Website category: phone
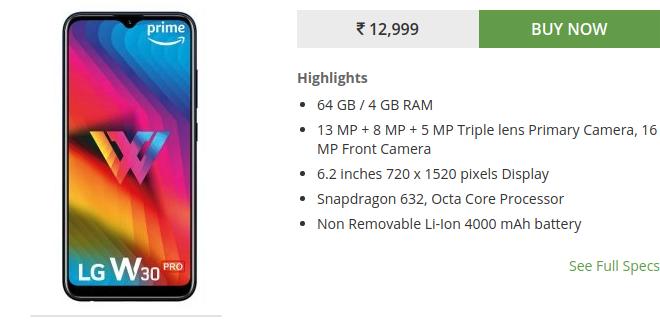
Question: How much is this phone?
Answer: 12,999

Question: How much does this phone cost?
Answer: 12,999

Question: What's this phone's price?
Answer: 12,999

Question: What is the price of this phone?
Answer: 12,999

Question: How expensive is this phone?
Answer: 12,999

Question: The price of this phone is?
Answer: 12,999

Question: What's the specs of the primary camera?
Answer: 13 MP + 8 MP + 5 MP Triple lens Primary Camera

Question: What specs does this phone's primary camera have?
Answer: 13 MP + 8 MP + 5 MP Triple lens Primary Camera

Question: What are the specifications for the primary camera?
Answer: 13 MP + 8 MP + 5 MP Triple lens Primary Camera

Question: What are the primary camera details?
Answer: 13 MP + 8 MP + 5 MP Triple lens Primary Camera

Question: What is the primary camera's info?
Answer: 13 MP + 8 MP + 5 MP Triple lens Primary Camera

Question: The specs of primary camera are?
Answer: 13 MP + 8 MP + 5 MP Triple lens Primary Camera

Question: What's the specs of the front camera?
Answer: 16 MP Front Camera

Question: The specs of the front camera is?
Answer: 16 MP Front Camera

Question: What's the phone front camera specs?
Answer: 16 MP Front Camera

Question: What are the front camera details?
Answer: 16 MP Front Camera

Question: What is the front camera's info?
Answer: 16 MP Front Camera

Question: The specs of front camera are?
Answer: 16 MP Front Camera

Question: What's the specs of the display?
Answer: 6.2 inches 720 x 1520 pixels Display

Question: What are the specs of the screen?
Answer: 6.2 inches 720 x 1520 pixels Display

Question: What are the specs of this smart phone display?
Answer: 6.2 inches 720 x 1520 pixels Display

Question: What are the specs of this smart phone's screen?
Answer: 6.2 inches 720 x 1520 pixels Display

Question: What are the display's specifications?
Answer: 6.2 inches 720 x 1520 pixels Display

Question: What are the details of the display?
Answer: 6.2 inches 720 x 1520 pixels Display

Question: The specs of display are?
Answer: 6.2 inches 720 x 1520 pixels Display

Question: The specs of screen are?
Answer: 6.2 inches 720 x 1520 pixels Display

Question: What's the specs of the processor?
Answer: Snapdragon 632, Octa Core Processor

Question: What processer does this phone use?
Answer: Snapdragon 632, Octa Core Processor

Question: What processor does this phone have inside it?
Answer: Snapdragon 632, Octa Core Processor

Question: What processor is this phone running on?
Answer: Snapdragon 632, Octa Core Processor

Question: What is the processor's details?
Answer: Snapdragon 632, Octa Core Processor

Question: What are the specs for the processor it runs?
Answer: Snapdragon 632, Octa Core Processor

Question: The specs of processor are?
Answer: Snapdragon 632, Octa Core Processor

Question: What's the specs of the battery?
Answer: Non Removable Li-Ion 4000 mAh battery

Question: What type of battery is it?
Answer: Non Removable Li-Ion 4000 mAh battery

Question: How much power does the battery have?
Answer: Non Removable Li-Ion 4000 mAh battery

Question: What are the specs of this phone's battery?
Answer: Non Removable Li-Ion 4000 mAh battery

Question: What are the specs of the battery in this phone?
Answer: Non Removable Li-Ion 4000 mAh battery

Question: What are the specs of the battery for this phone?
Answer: Non Removable Li-Ion 4000 mAh battery

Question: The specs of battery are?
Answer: Non Removable Li-Ion 4000 mAh battery